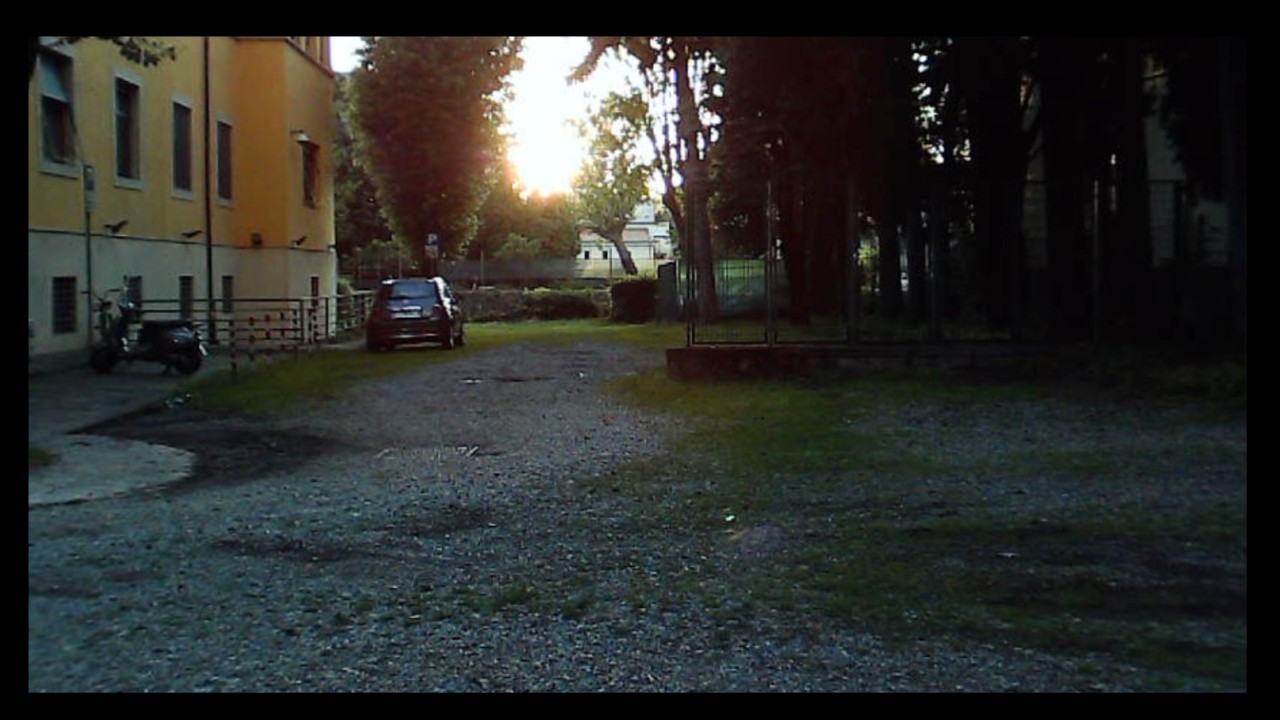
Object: DarwinFPV cineape20